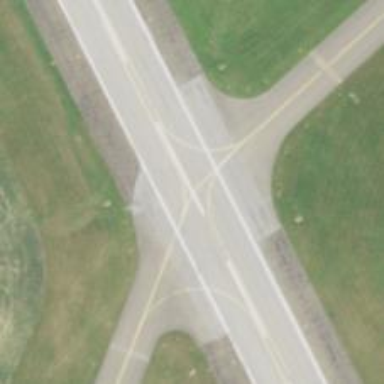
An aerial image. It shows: Asphalt runway at the airport.